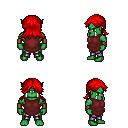
a pixel art fantasy rpg character, male body template, orc, green skin, maroon tunic, metal pants, red loose hair, leather bracers, four views (front, back, left, right), 2x2 character sprite sheet, small pixel art, hard edges, no anti-aliasing